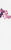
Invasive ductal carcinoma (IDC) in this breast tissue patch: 0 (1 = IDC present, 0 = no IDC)